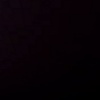
Label: space